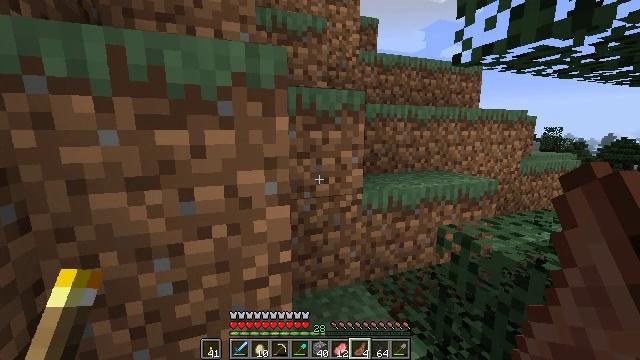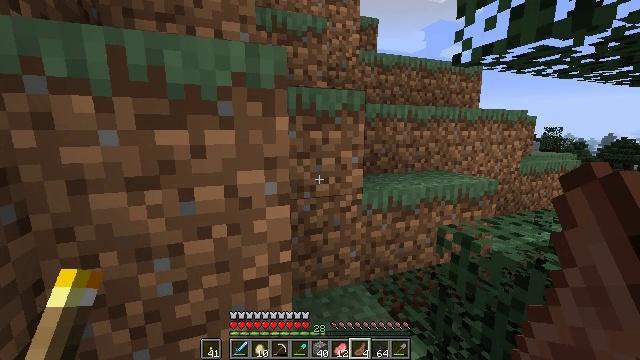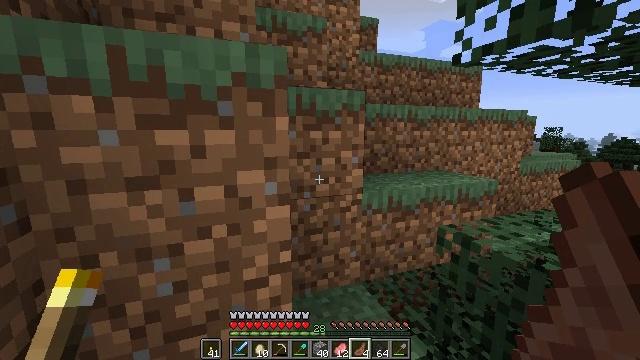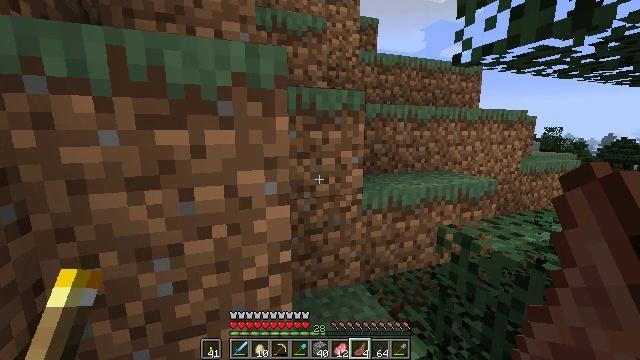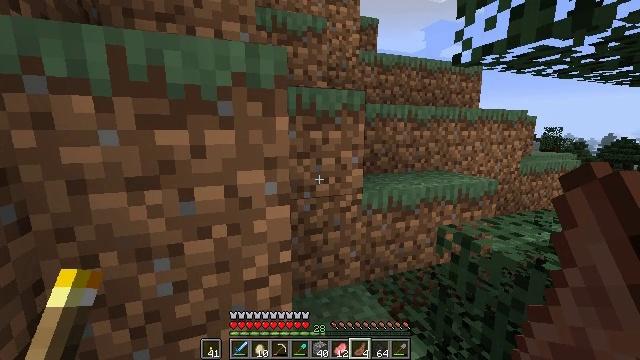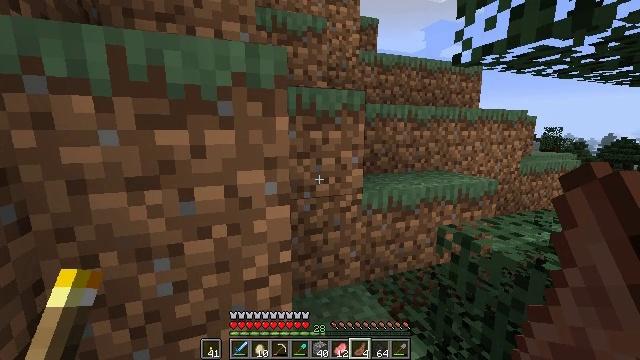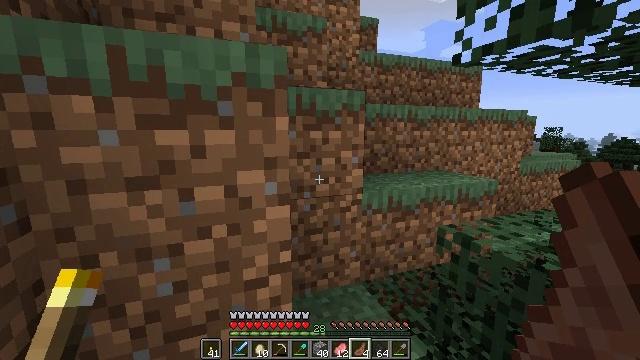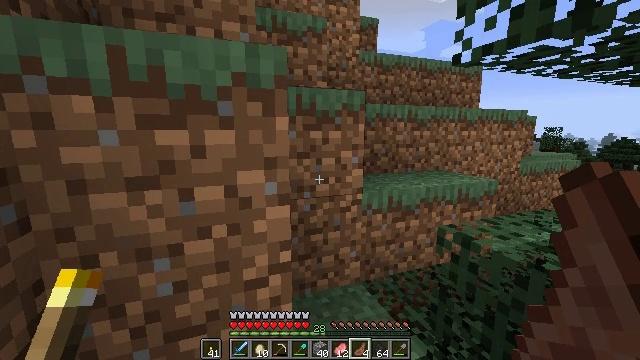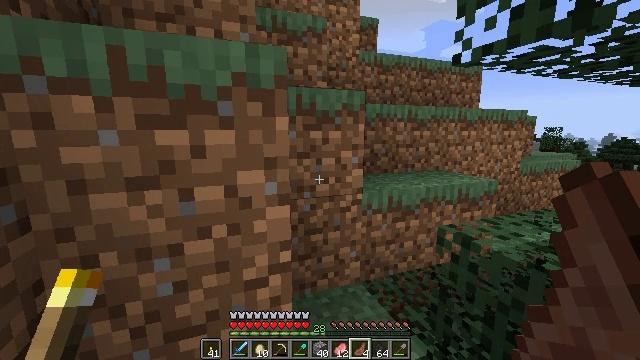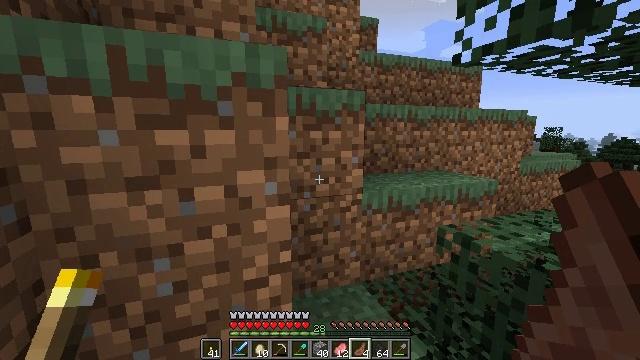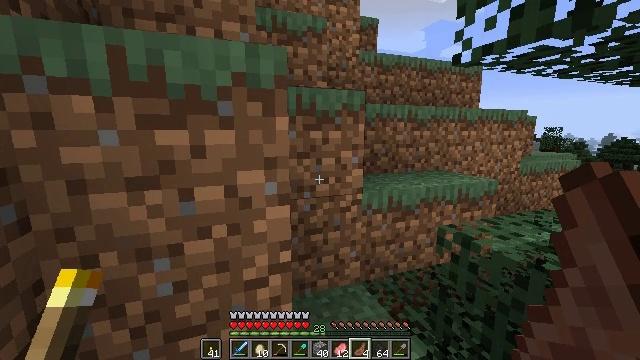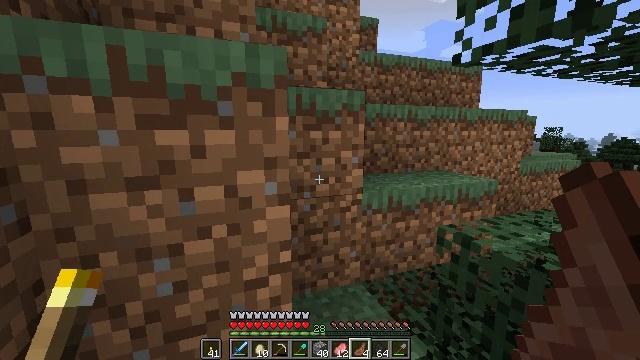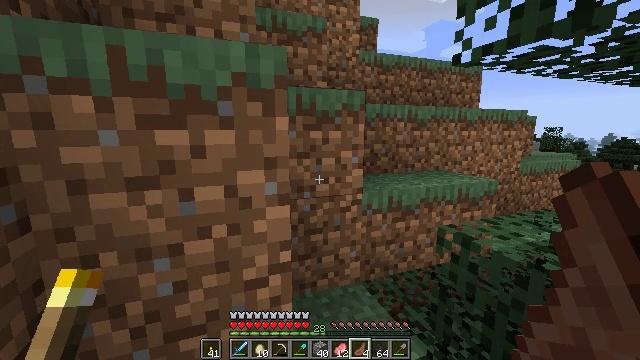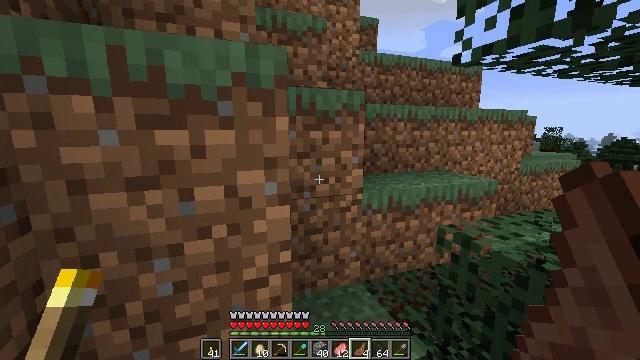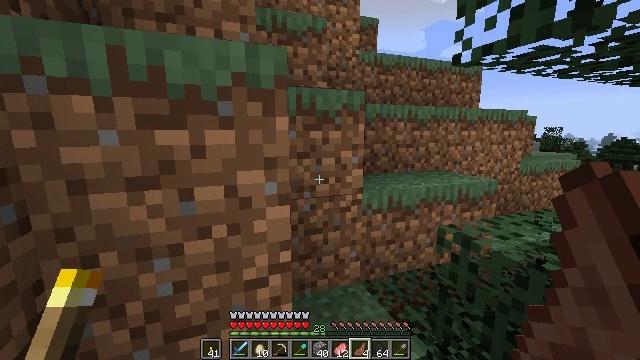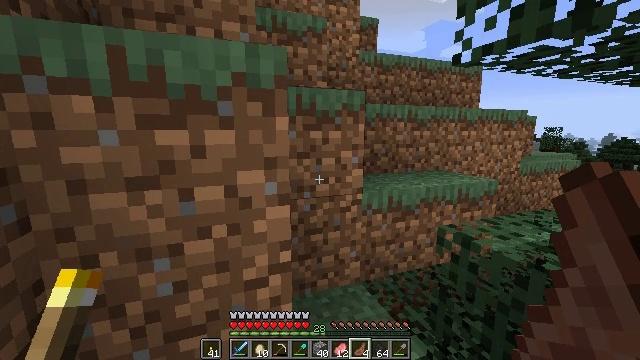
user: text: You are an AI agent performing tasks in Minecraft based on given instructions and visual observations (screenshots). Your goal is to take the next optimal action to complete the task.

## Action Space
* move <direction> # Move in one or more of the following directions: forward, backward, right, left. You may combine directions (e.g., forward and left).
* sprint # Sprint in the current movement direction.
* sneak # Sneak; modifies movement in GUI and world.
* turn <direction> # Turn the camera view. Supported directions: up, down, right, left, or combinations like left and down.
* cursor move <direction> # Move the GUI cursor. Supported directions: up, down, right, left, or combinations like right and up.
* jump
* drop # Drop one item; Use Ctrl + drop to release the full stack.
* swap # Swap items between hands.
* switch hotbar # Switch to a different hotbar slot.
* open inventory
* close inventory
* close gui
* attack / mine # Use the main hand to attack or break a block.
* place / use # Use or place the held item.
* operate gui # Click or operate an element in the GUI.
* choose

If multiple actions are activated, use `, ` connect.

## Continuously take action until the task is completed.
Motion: motion action
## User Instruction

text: Hunt a chicken.
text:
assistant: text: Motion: no_op
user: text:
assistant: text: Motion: no_op
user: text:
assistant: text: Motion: no_op
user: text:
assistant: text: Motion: no_op
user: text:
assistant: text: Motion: no_op
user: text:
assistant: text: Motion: no_op
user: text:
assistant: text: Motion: no_op
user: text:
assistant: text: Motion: no_op
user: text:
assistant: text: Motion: no_op
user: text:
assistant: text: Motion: no_op
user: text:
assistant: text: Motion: no_op
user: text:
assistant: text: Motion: no_op
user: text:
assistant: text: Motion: no_op
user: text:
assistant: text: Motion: no_op
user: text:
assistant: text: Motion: no_op
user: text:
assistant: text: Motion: no_op
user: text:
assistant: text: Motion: no_op
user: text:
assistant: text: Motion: no_op
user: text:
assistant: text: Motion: no_op
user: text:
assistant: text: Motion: no_op
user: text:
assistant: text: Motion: move forward
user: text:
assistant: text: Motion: move forward, turn right
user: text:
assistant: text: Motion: move forward
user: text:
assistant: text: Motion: move forward, turn right
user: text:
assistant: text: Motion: move forward, sprint, turn right
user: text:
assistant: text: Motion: move forward, sprint
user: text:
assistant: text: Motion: move forward, sprint, turn right
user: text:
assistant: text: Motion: move forward, sprint, turn right
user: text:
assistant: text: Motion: move forward, sprint, turn right
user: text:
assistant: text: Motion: move forward, sprint, jump